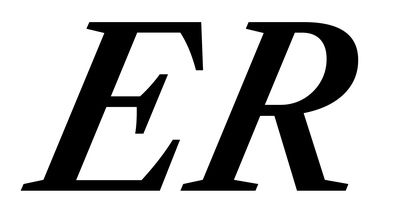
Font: LibreCaslonText-Italic_SemiBold_Italic